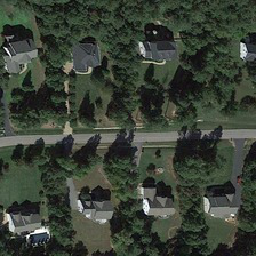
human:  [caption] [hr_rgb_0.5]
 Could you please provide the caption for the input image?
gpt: Some buildings and many green trees are on both sides of the middle residential road.

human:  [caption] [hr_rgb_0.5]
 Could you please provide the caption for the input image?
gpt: several buildings and many green trees are on two sides of a street in an average residential area.

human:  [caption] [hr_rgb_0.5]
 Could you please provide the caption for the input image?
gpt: In a medium-sized residential area, there are several buildings and many green trees on both sides of a road.

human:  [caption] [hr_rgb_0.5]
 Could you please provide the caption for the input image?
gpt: There are several buildings and many green trees on both sides of the road in the middle residential area.

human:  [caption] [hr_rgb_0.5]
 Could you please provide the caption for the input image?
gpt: In medium-sized residential areas, there are many green trees on both sides.